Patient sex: M
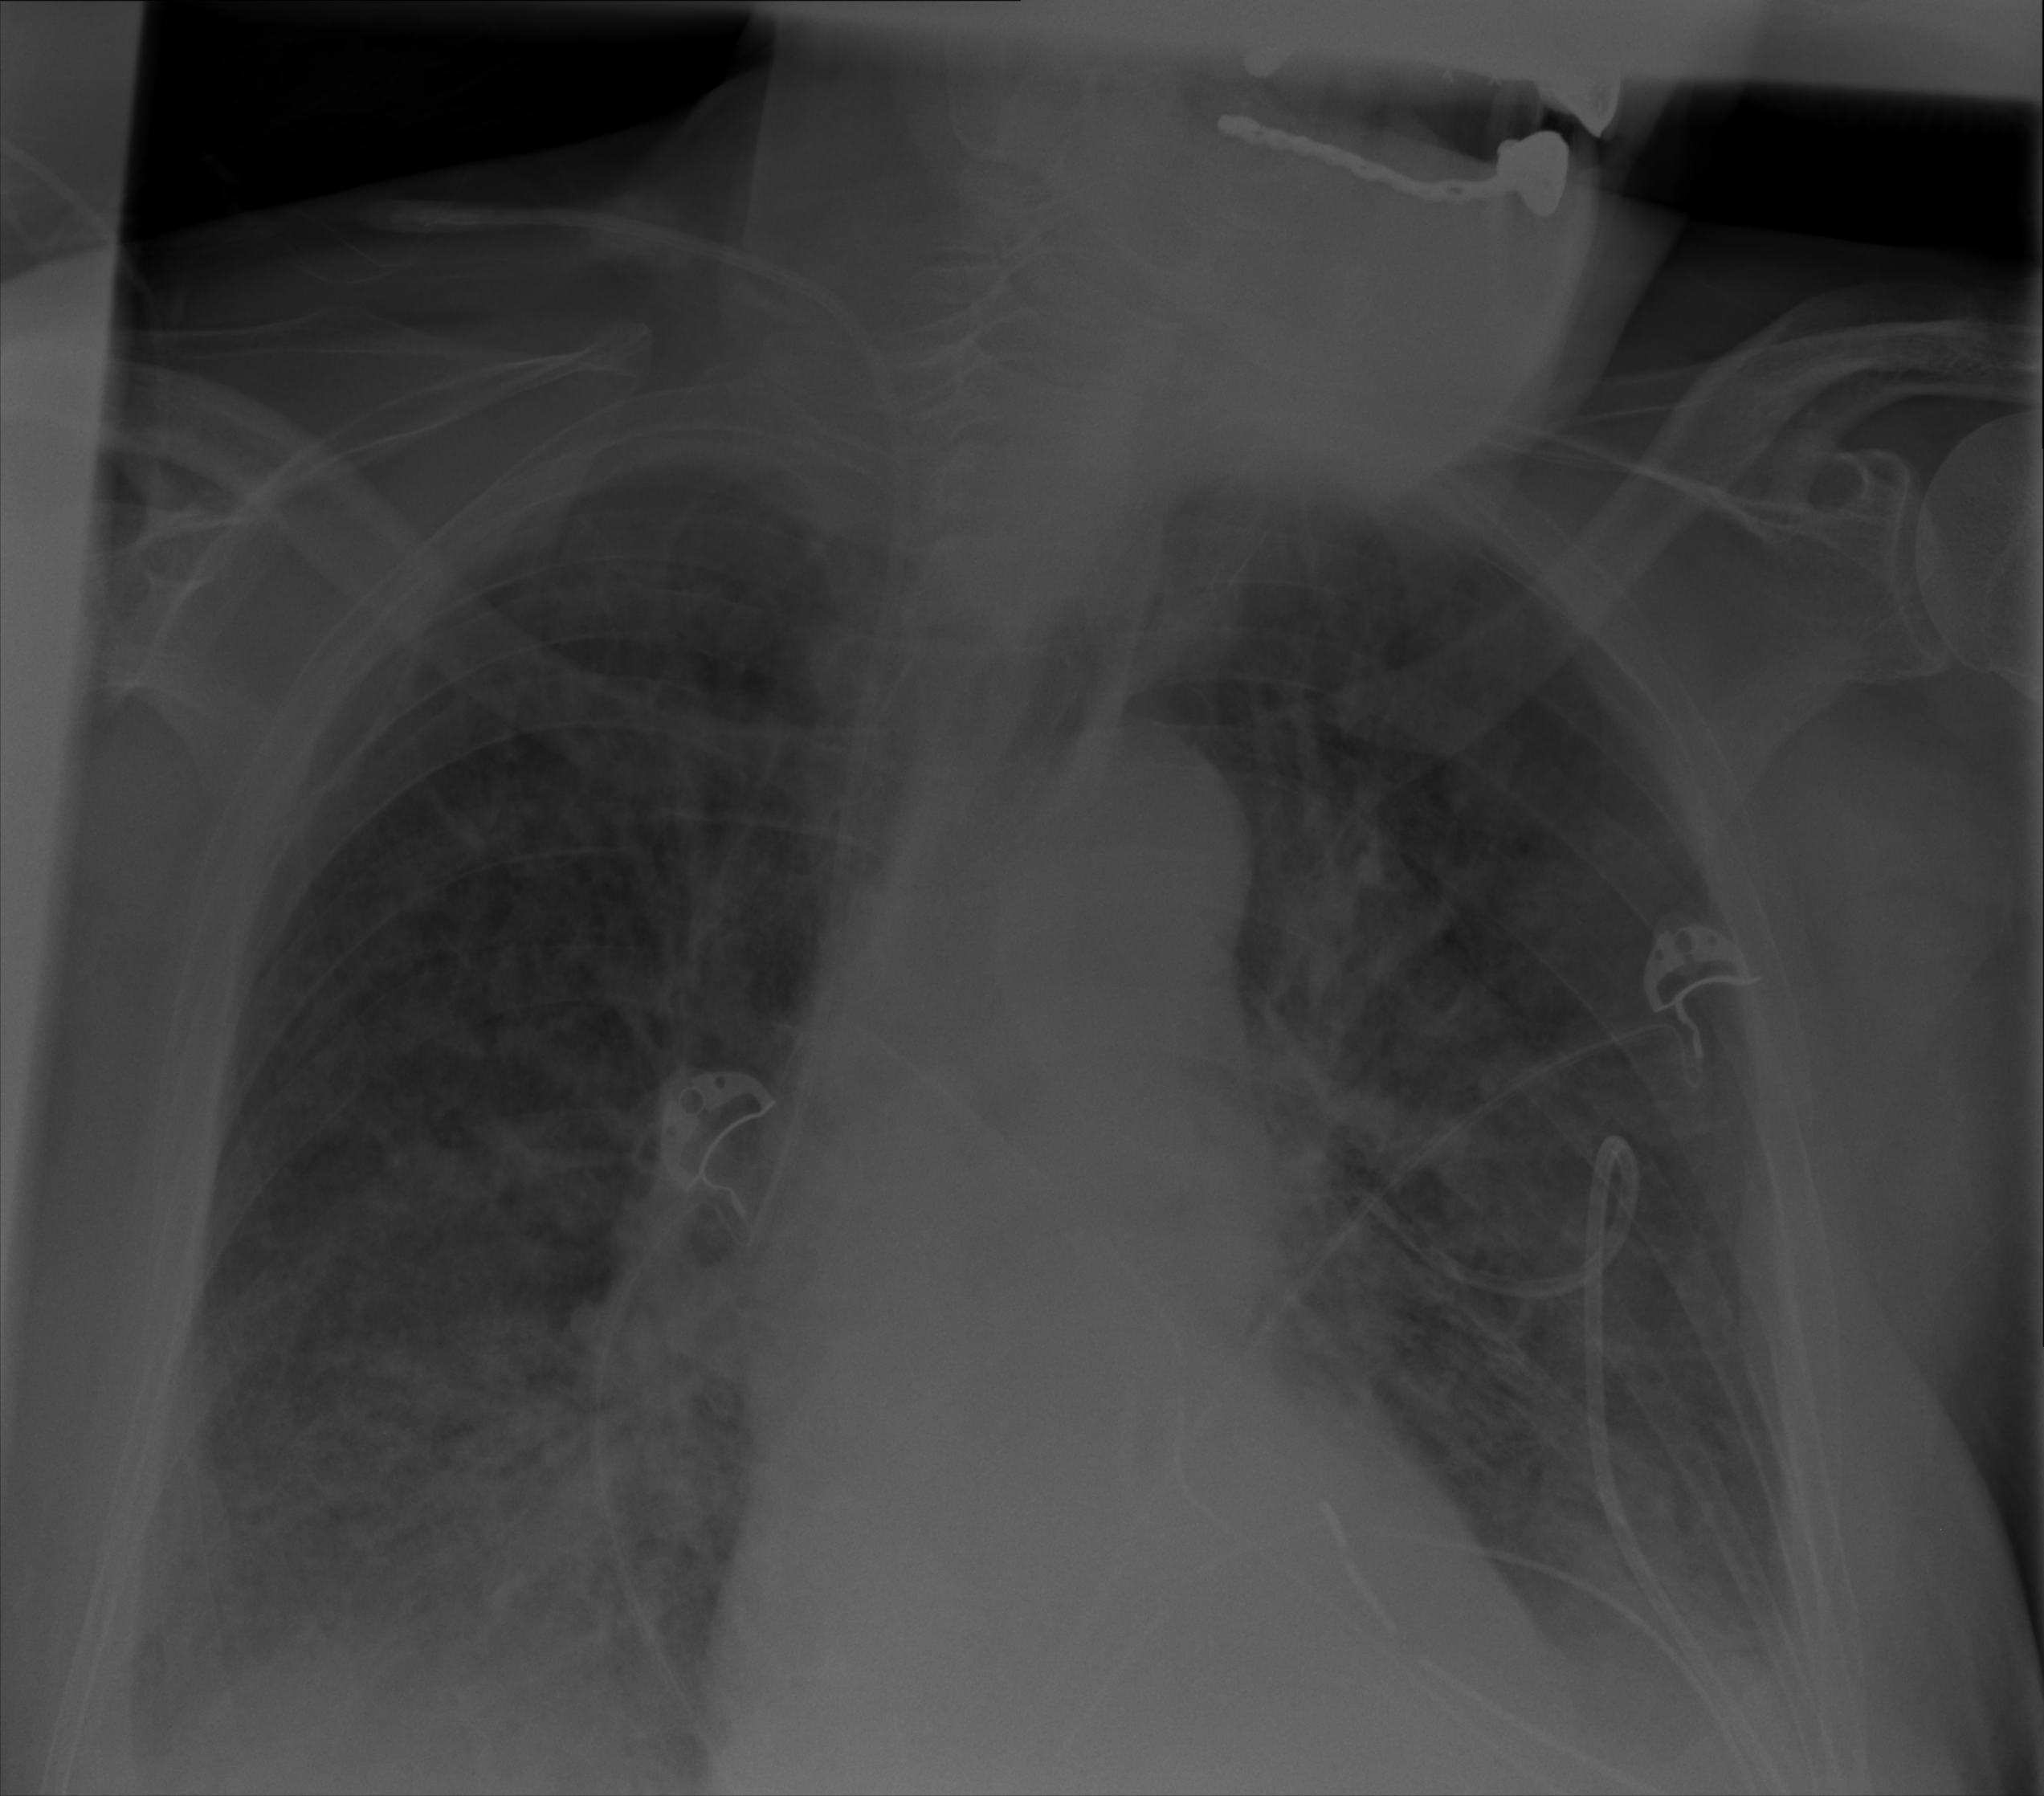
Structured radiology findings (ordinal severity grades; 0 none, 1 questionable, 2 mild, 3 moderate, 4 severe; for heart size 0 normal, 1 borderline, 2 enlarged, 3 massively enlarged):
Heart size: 1
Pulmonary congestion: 2
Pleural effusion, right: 2
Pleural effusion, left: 2
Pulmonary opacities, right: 2
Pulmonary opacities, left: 2
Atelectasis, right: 2
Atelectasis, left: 2